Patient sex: F
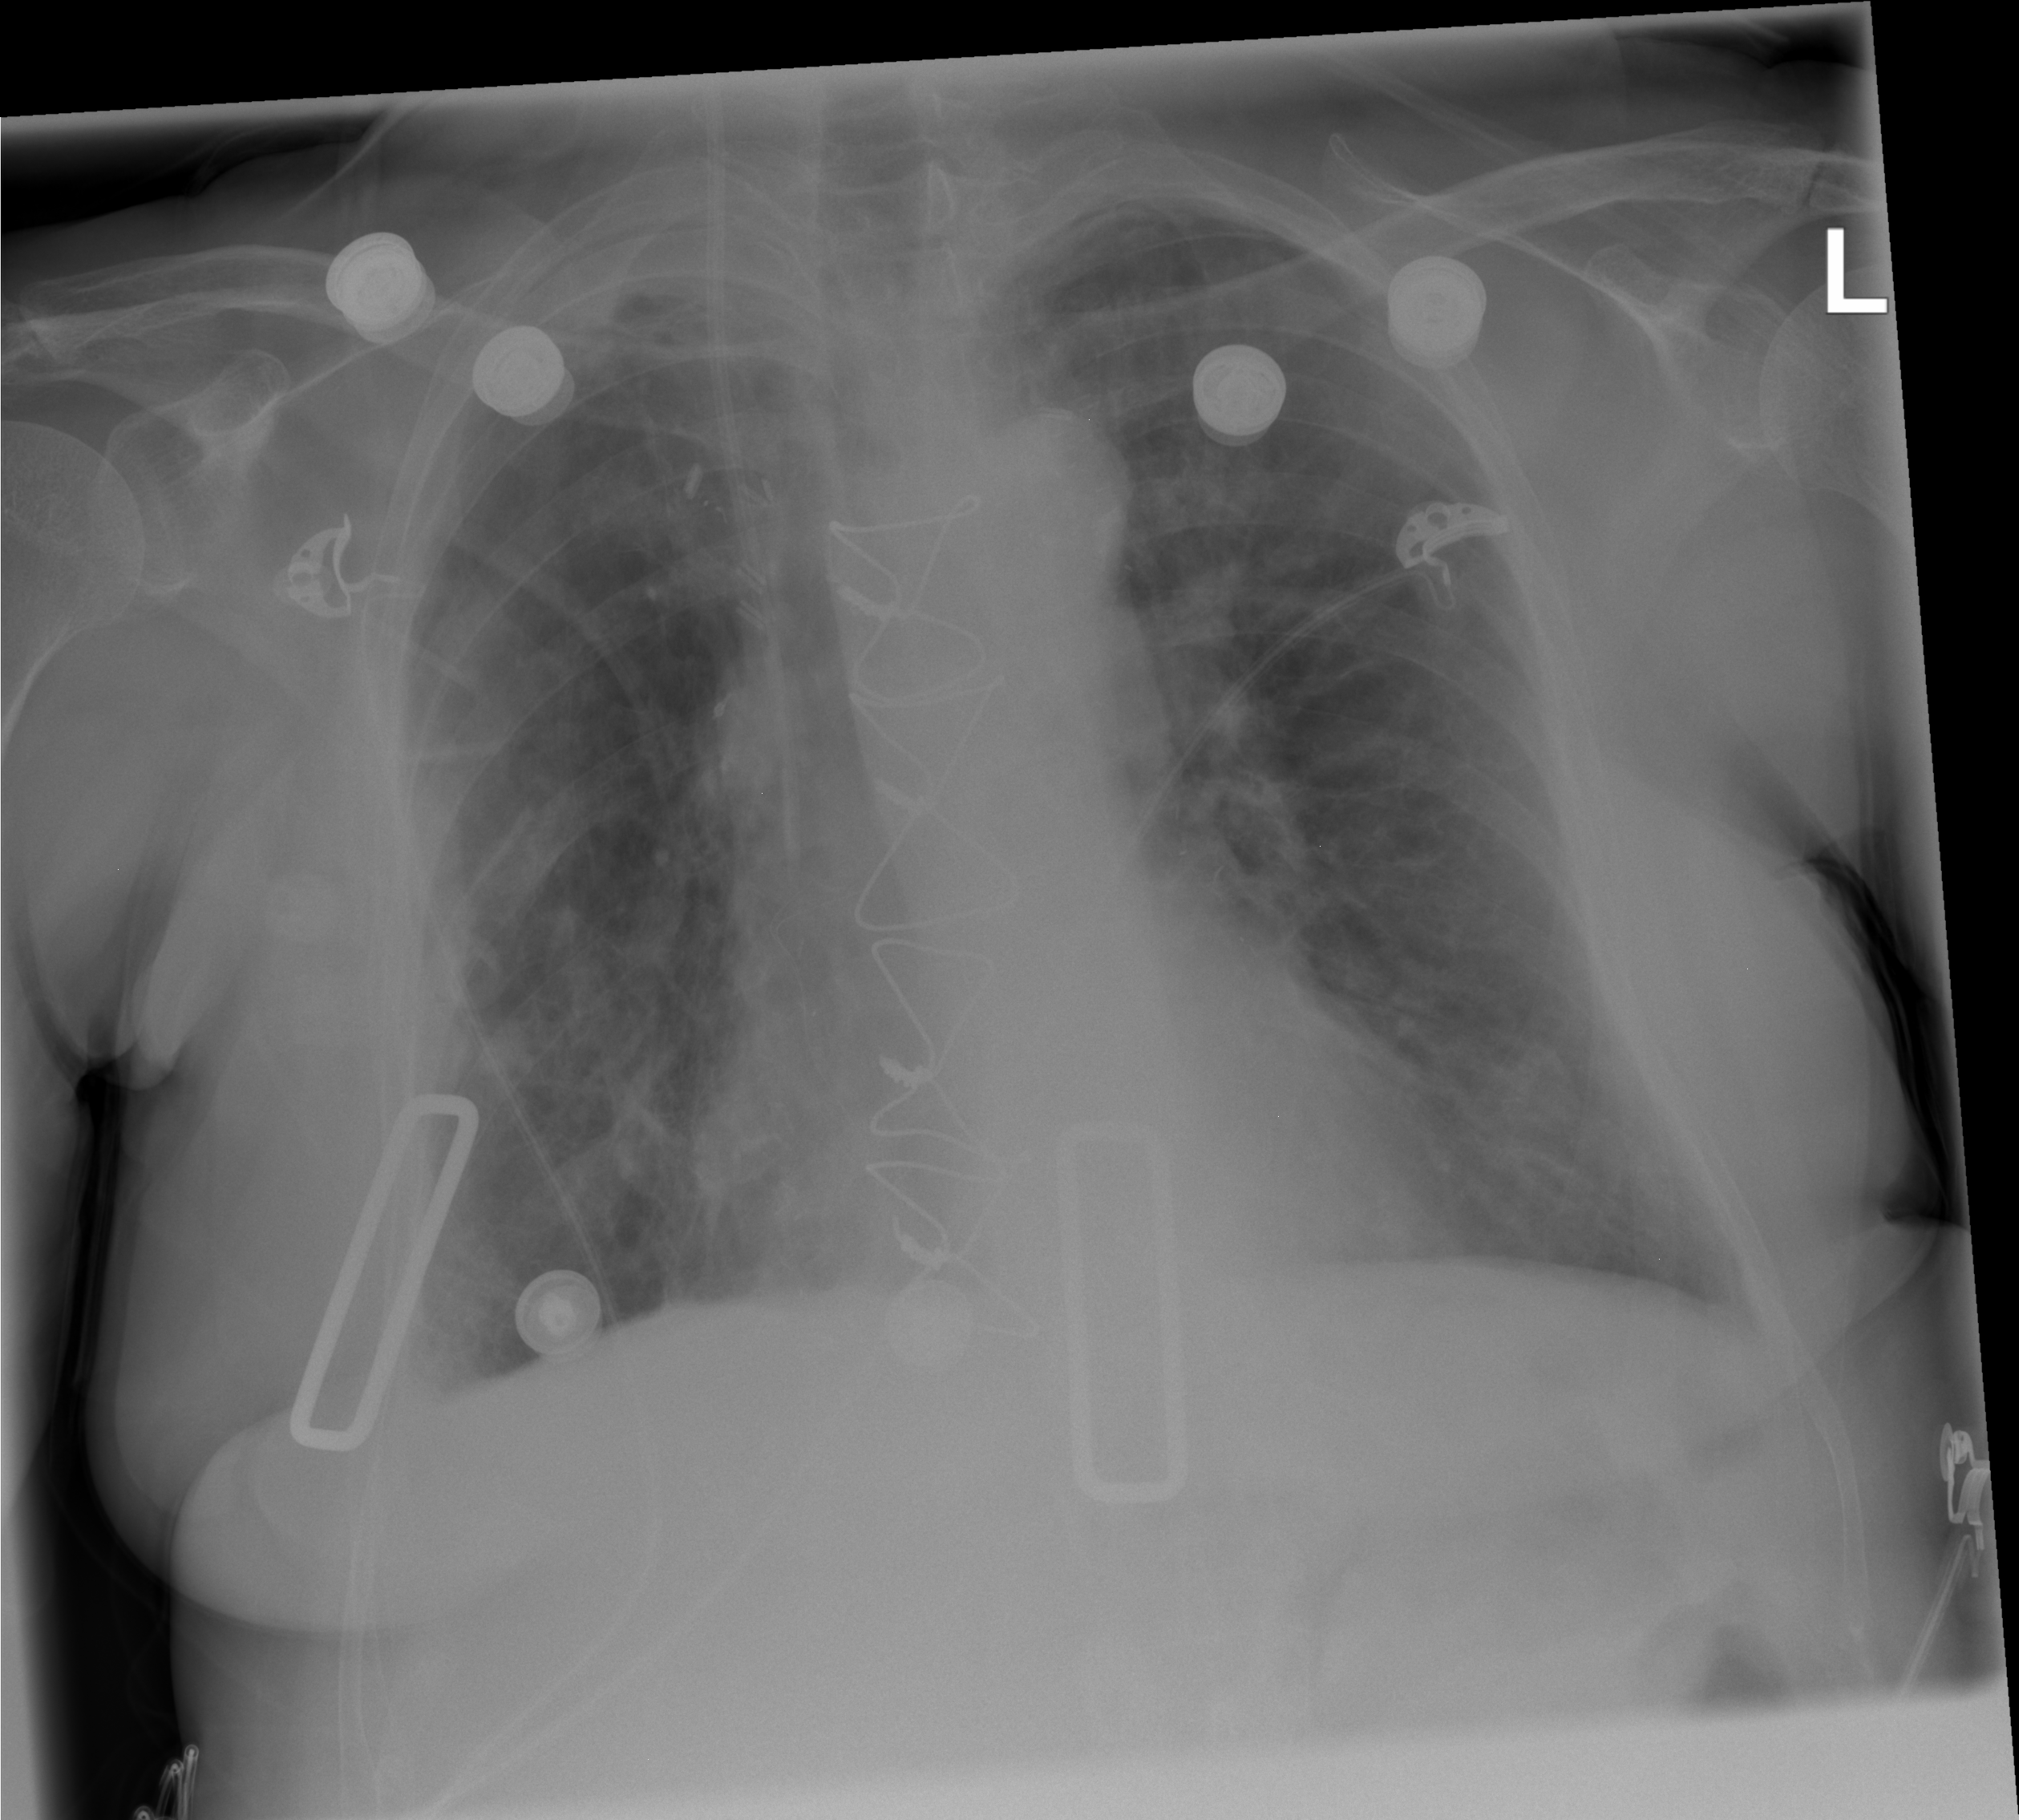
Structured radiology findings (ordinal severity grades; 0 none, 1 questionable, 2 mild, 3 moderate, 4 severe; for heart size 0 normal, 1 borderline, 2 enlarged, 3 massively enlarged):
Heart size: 0
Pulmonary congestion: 0
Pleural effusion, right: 1
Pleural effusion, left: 1
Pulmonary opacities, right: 0
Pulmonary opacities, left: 0
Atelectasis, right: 2
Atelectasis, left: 2